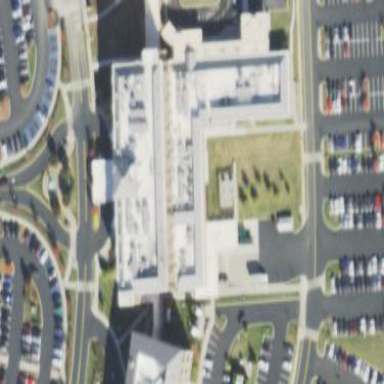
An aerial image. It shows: Hospital building.